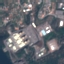
Label: Industrial